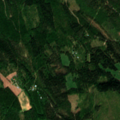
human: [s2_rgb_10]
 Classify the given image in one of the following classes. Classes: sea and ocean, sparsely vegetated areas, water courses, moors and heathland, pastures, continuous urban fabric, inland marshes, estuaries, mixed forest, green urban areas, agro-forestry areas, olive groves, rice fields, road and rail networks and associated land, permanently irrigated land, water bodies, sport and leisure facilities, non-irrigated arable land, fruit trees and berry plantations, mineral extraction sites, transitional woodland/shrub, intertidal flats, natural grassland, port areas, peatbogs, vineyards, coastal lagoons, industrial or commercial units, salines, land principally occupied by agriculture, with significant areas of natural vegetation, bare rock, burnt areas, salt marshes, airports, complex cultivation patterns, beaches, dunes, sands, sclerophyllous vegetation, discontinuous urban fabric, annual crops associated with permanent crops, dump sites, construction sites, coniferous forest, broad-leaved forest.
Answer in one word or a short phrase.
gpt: broad-leaved forest, coniferous forest, mixed forest, transitional woodland/shrub